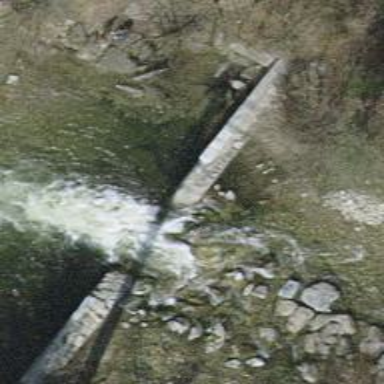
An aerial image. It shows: Retaining wall.